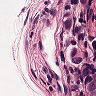
Metastatic tissue present: no